Question: I have a database containing 'users' 'conversations' 'conversation_user'.
Now I want to find out if two users are having a conversation. How can I do this in a smart way?
In this case, 'user1' and 'user2' are having a conversation.

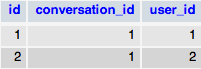
Answer: This will list all 'conversation_id' that user 1 and user 2 have in common:
'''
SELECT conversation_id
FROM conversations
WHERE user_id IN (1, 2)
GROUP BY conversation_id
HAVING COUNT(DISTINCT user_id)=2
'''
Please see fiddle <URL>.